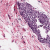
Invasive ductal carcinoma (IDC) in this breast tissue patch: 0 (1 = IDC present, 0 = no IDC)